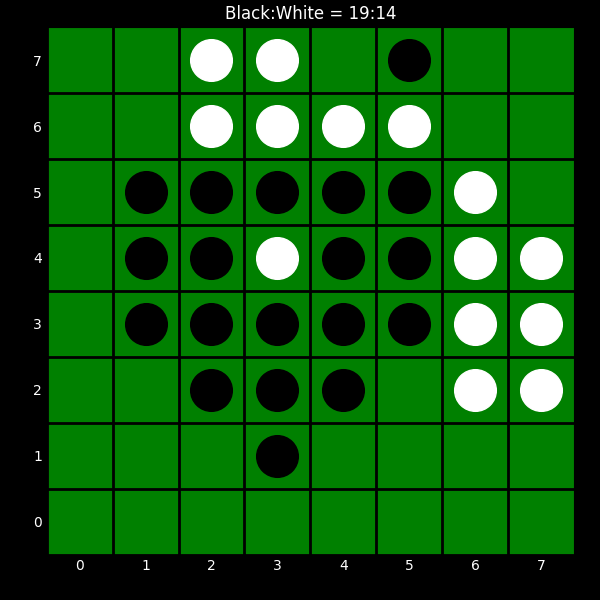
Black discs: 19
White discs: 14